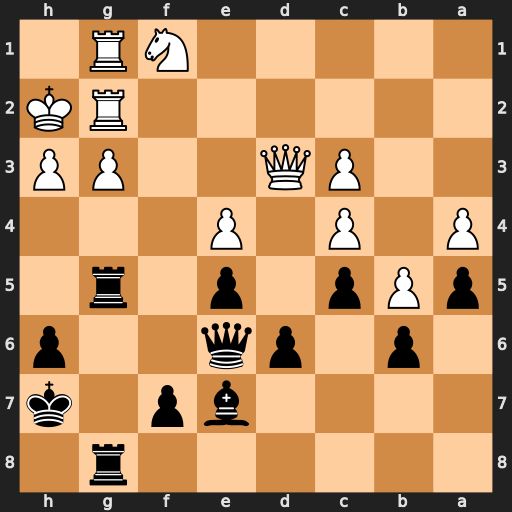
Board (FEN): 6r1/4bp1k/1p1pq2p/pPp1p1r1/P1P1P3/2PQ2PP/6RK/5NR1
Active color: b
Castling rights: -
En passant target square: -
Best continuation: Qxh3+ Kxh3 Rh5#